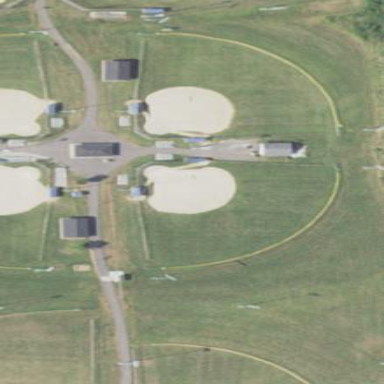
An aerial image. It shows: Softball pitch for leisure land activities.